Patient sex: M
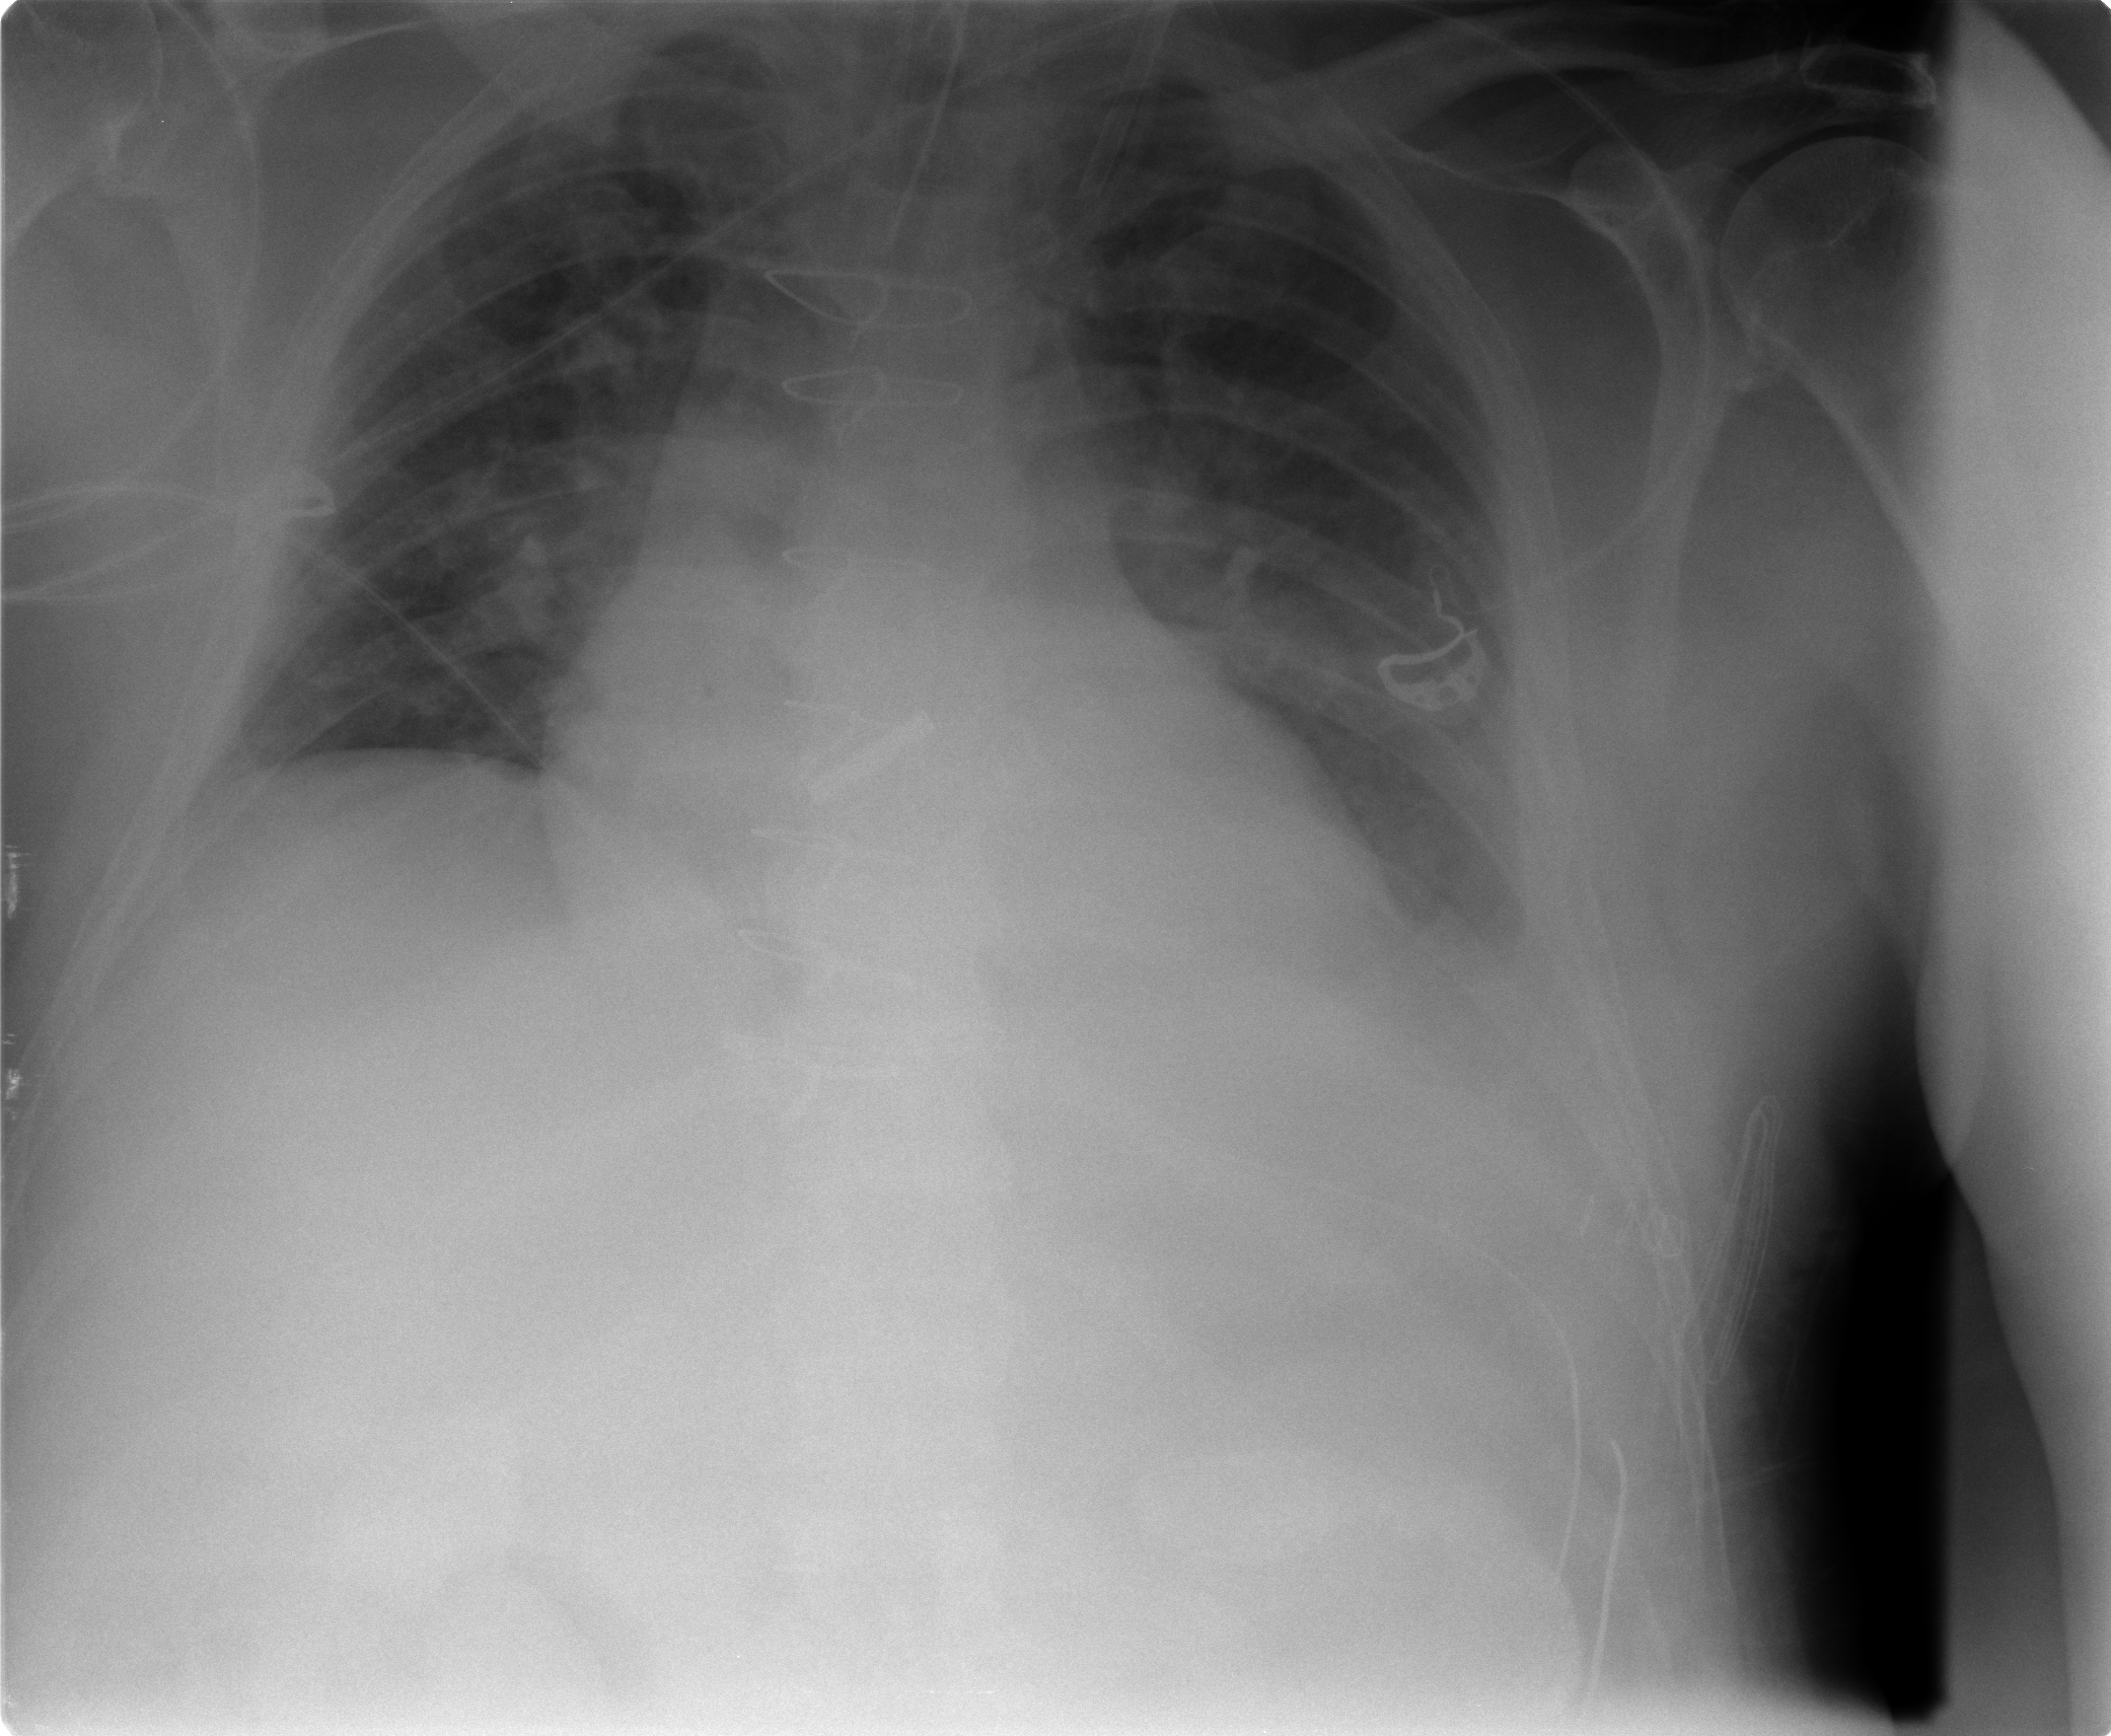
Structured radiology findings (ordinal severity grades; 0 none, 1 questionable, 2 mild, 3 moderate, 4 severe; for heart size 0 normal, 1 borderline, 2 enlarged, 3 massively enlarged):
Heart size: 2
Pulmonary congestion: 2
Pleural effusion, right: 0
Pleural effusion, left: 1
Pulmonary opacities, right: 2
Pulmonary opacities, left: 1
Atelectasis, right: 2
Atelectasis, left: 2